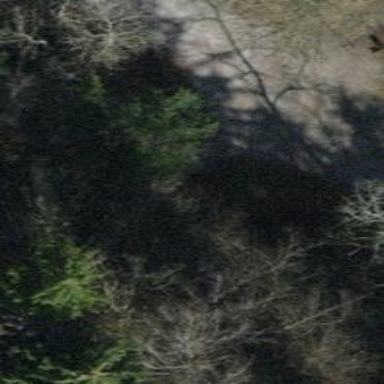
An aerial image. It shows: Path on bridge with excellent trail visibility.